Question: '''
root@vps:~# /opt/lampp/lampp startmysql
XAMPP: Starting MySQL...already running.
root@vps:~# mysql
-bash: mysql: command not found
'''
I have installed on .
MySQL is running but when I type mysql in command it says .
Now, how should i access mysql

When i tried this :
'''
root@vps:/bin# cd /opt/lampp/bin
root@vps:/opt/lampp/bin# ./mysql
Welcome to the MySQL monitor. Commands end with ; or \g.
Your MySQL connection id is 1
Server version: 5.6.24 Source distribution
Copyright (c) 2000, 2015, Oracle and/or its affiliates. All rights reserved.
Oracle is a registered trademark of Oracle Corporation and/or its
affiliates. Other names may be trademarks of their respective
owners.
Type 'help;' or '\h' for help. Type '\c' to clear the current input statement.
mysql>
'''
it is working.
Why cannot i access it directly by typing at
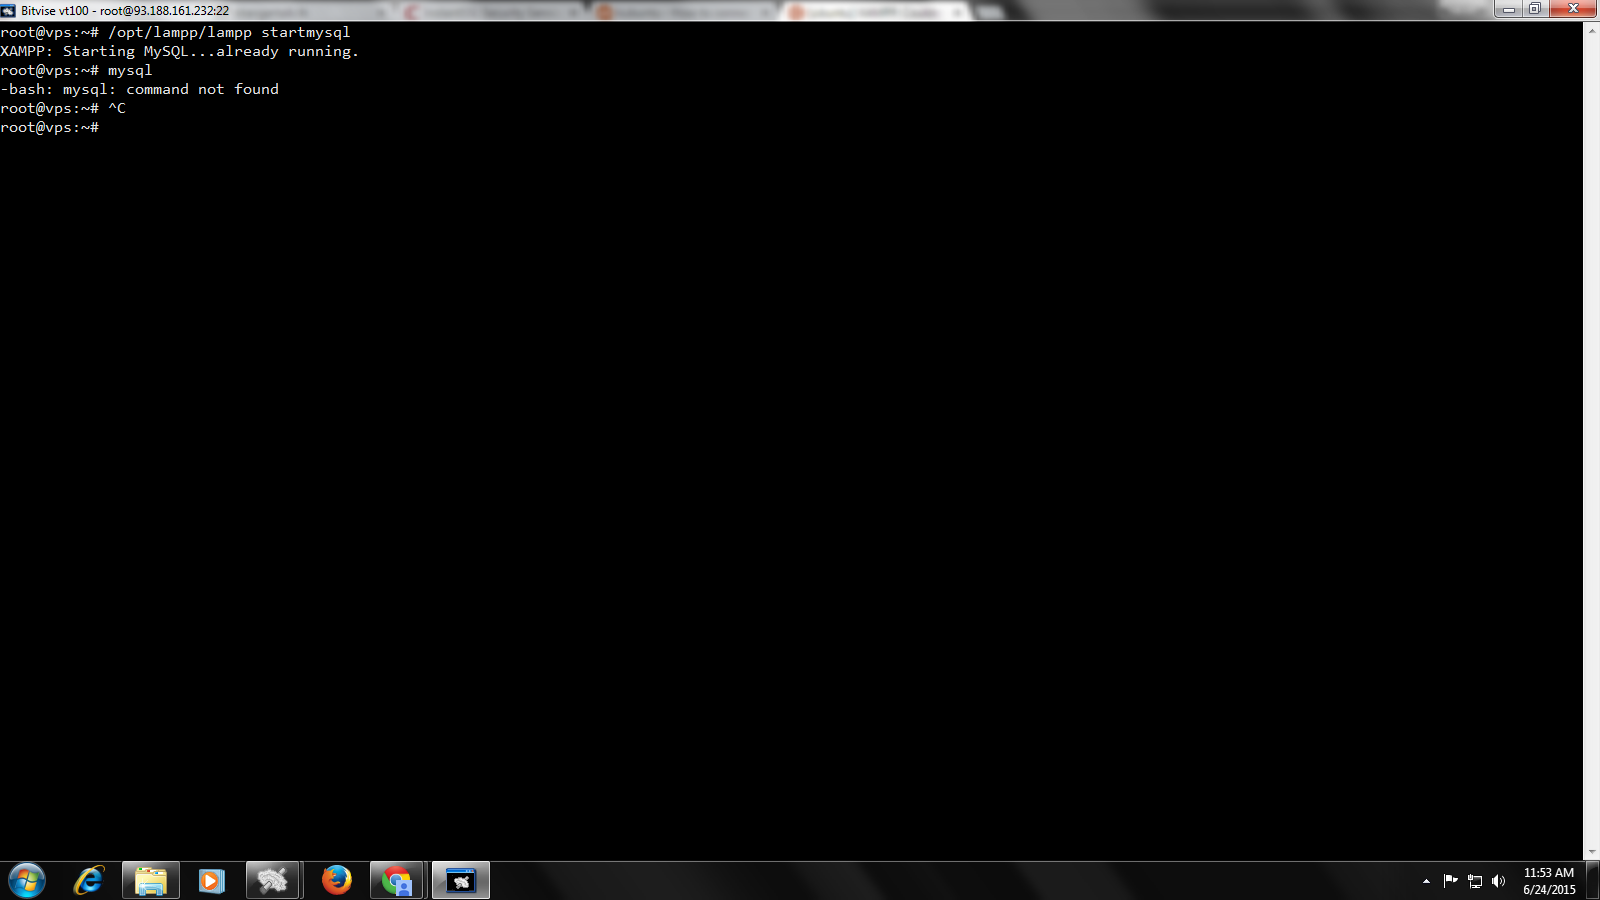
Answer: Run these commands on terminal:
'''
cd /bin
ln /opt/lampp/bin/mysql mysql
mysql
'''
Now has become a legal command on your system. you will get something like this :
'''
root@vps:/# mysql
Welcome to the MySQL monitor. Commands end with ; or \g.
Your MySQL connection id is 4
Server version: 5.6.24 Source distribution
Copyright (c) 2000, 2015, Oracle and/or its affiliates. All rights reserved.
Oracle is a registered trademark of Oracle Corporation and/or its
affiliates. Other names may be trademarks of their respective
owners.
Type 'help;' or '\h' for help. Type '\c' to clear the current input statement.
mysql>
'''